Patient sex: M
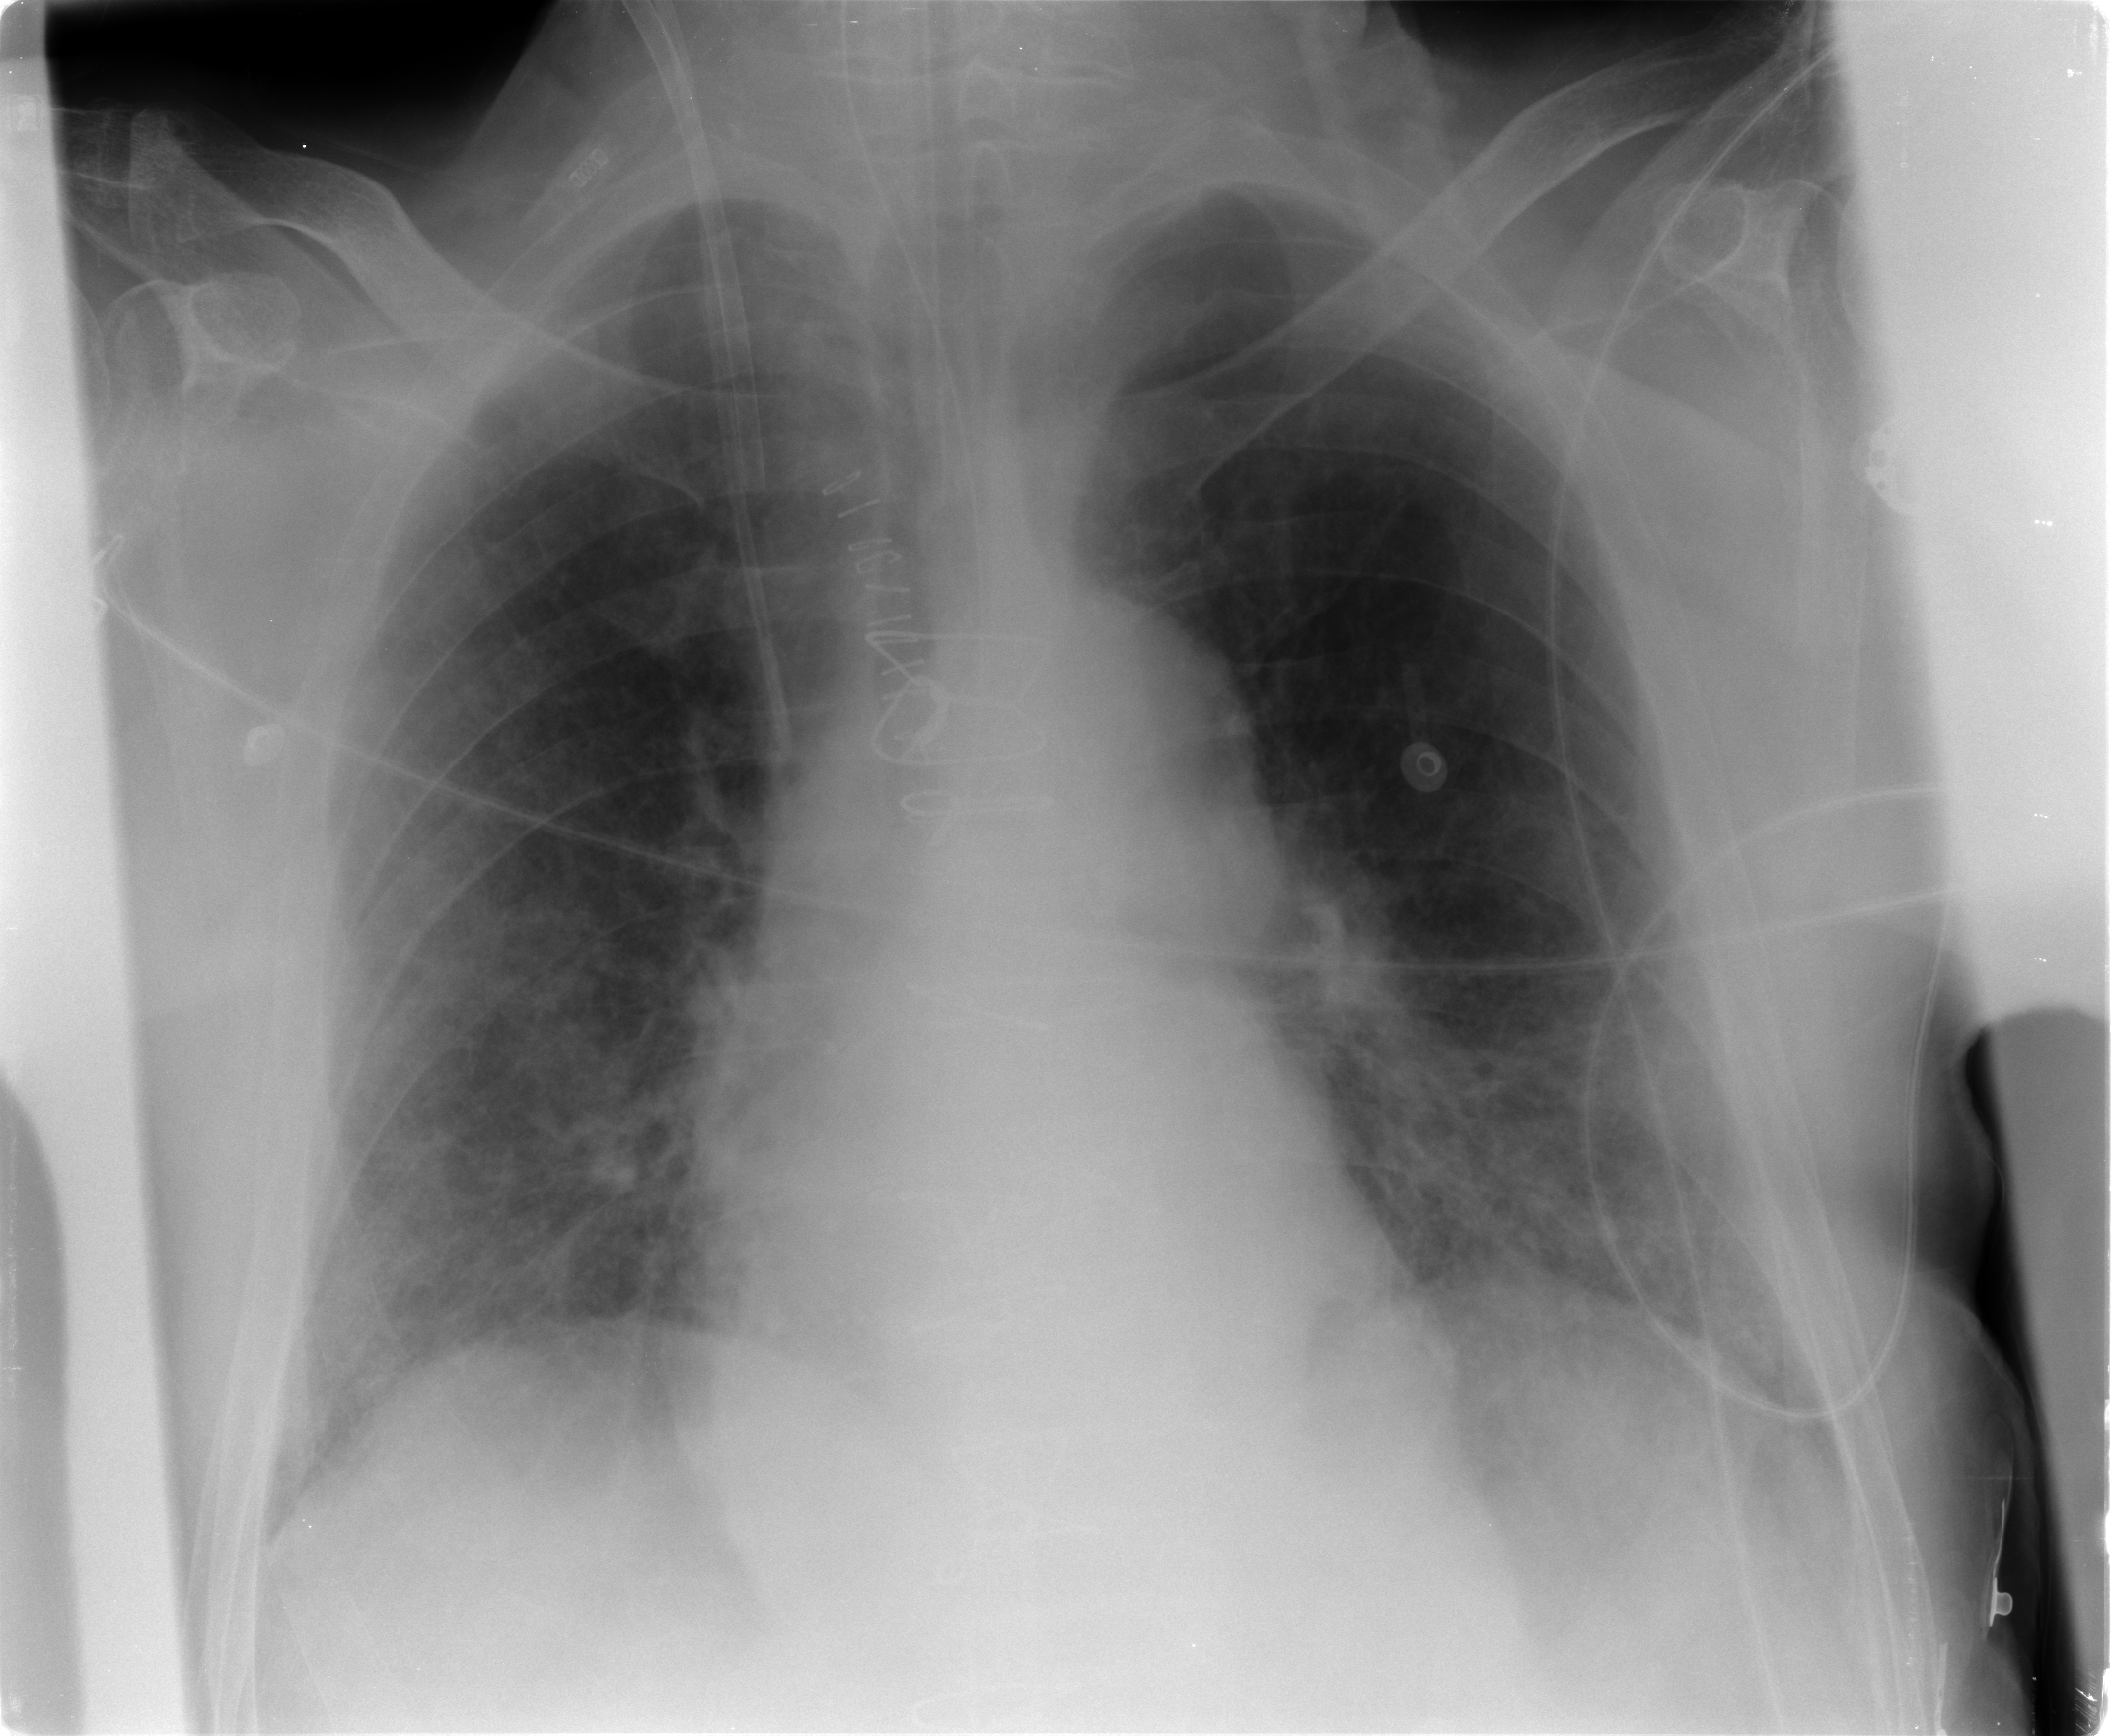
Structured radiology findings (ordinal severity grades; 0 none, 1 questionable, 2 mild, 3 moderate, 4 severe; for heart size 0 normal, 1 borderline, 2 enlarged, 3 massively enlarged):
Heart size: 0
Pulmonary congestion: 2
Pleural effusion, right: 0
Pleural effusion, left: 0
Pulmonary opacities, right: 2
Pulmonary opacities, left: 2
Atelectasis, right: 2
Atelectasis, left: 2